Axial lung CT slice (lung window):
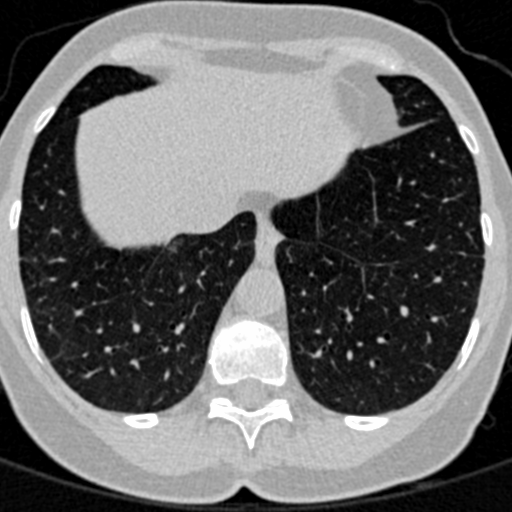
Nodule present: no